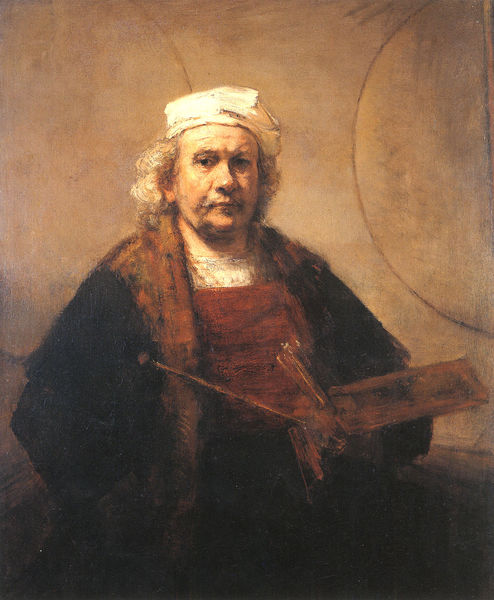
Titel: Selbstbildnis mit zwei Kreisen
Künstler: Harmensz van Rijn Rembrandt
Institution: London, English Heritage, Kenwood House, The Iveagh Bequest
Schlagwörter: gemälde, mann, weiß, gelb, braun, haar, hut, licht, schwarz, blick, rot, haube, malerei, bart, hemd, mütze, barock, kragen, pelz, rembrandt, niederlande, portrait, porträt, halbfigur, mantel, kopfbedeckung, maler, selbstporträt, künstler, selbstbildnis, haub, malpalette, palette, pinsel, oberschicht, pelzmantel, halbfigurenporträt, repräsentation, gelehrter, niederlanden, zinne, pelzbesatz, tonmalerei, künstlerselbstporträt, 1660, geltungsbedürfnis, nobilitation